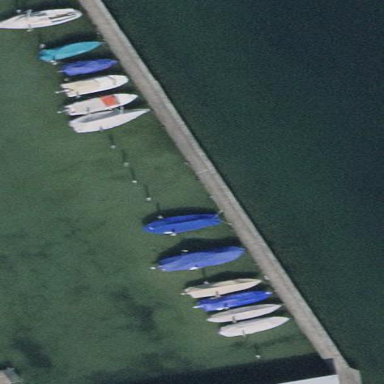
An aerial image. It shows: Man-made pier.